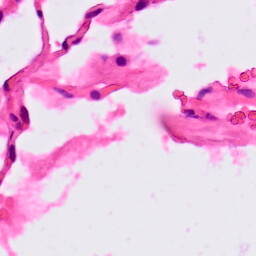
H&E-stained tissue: Lung